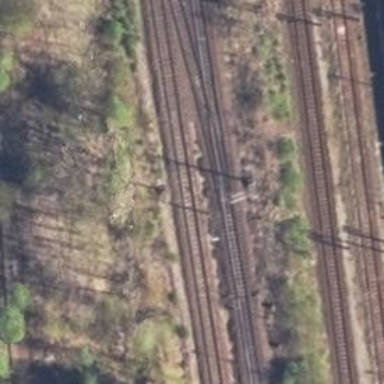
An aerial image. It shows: Railway switch.